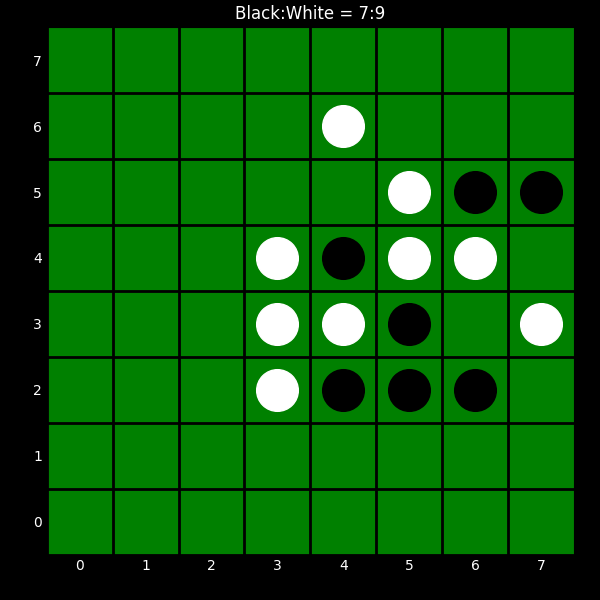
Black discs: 7
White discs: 9